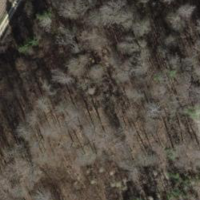
EUNIS habitat code: 41
Species observed at this site:
Chorthippus biguttulus